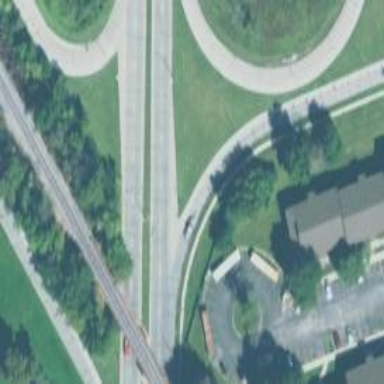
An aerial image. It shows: Secondary link road.